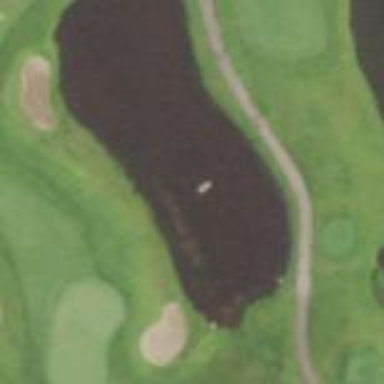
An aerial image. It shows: Water hazard in golf course. The hazard is natural water feature.